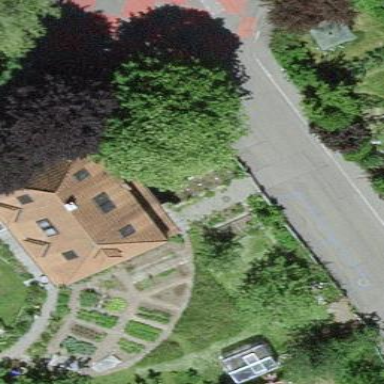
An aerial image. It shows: Hipped roof house.